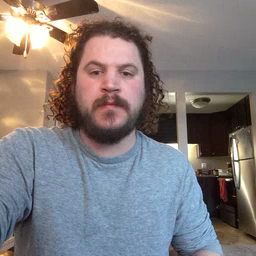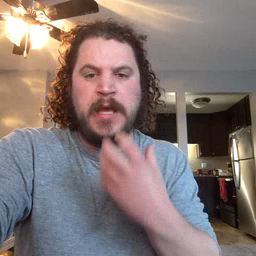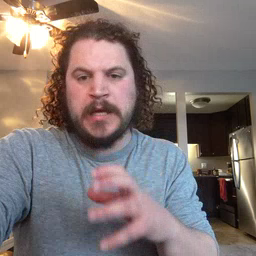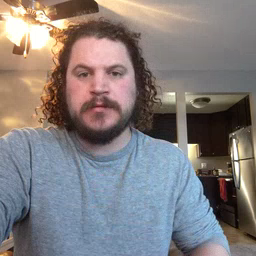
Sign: hot